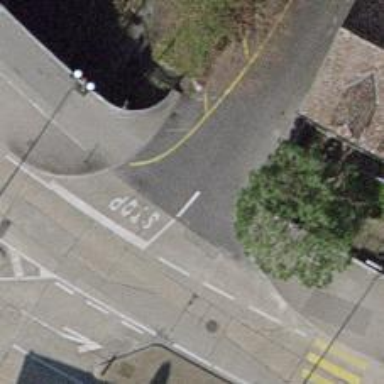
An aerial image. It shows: Asphalt footpath with unmarked crossing.